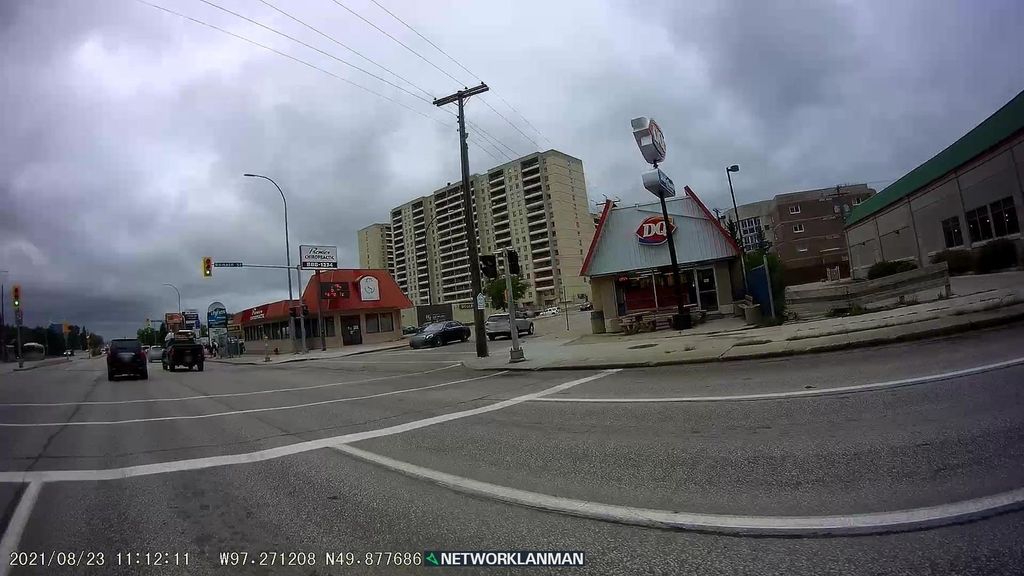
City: winnipeg